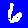
Digit: 6